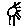
Label: sun